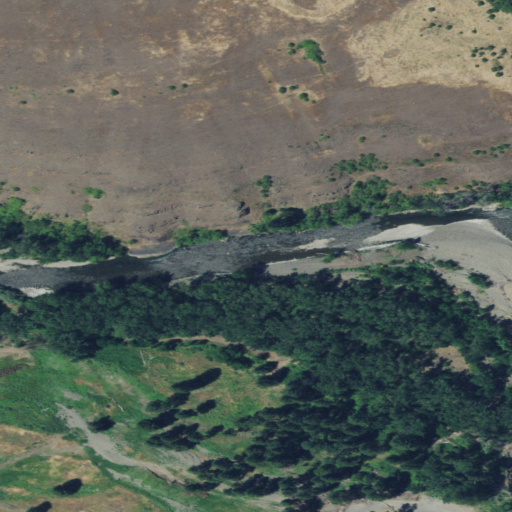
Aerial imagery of valley in Oregon named Thorn Hollow containing grassland, herbaceous wetlands, shrub, evergreen forest, open water, and woody wetlands